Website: home-depot
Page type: customer-info-address
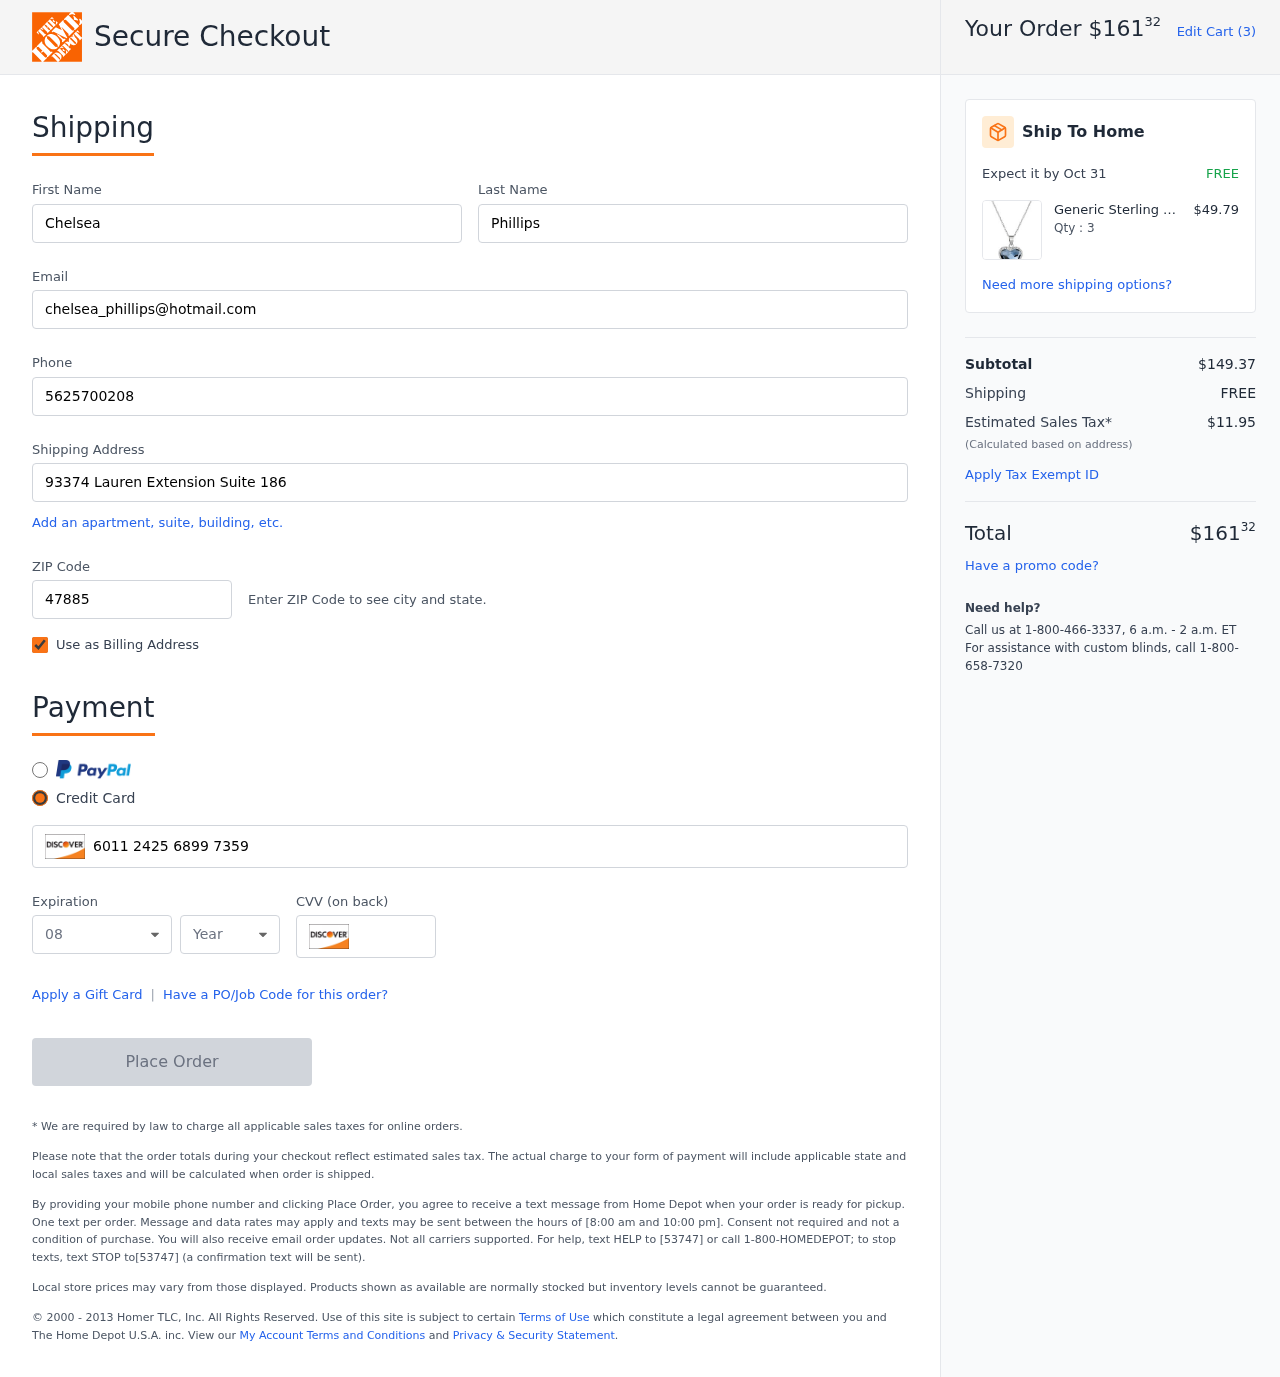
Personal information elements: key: PII_CARD_CVV
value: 754
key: PII_CARD_EXPIRY_MONTH
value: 08
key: PII_CARD_EXPIRY_YEAR
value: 26
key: PII_CARD_NUMBER
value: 6011 2425 6899 7359
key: PII_EMAIL
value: chelsea_phillips@hotmail.com
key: PII_FIRSTNAME
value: Chelsea
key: PII_LASTNAME
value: Phillips
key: PII_PHONE
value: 5625700208
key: PII_POSTCODE
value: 47885
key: PII_STREET
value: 93374 Lauren Extension Suite 186
Product elements: key: PRODUCT1_BRAND
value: Generic
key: PRODUCT1_NAME
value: Sterling Silver Two Tone Heart Pendant Necklace 18 inch Made with Swarovski Elements, Sterling Silve
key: PRODUCT1_PRICE
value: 49.79
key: PRODUCT1_QUANTITY
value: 3
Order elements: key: ORDER_TOTAL
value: $16132
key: ORDER_NUM_ITEMS
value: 3
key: ORDER_DELIVERY_DATE
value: Oct 31
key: ORDER_SUBTOTAL
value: $149.37
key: ORDER_SHIPPING_COST
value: FREE
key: ORDER_TAX
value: $11.95